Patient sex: M
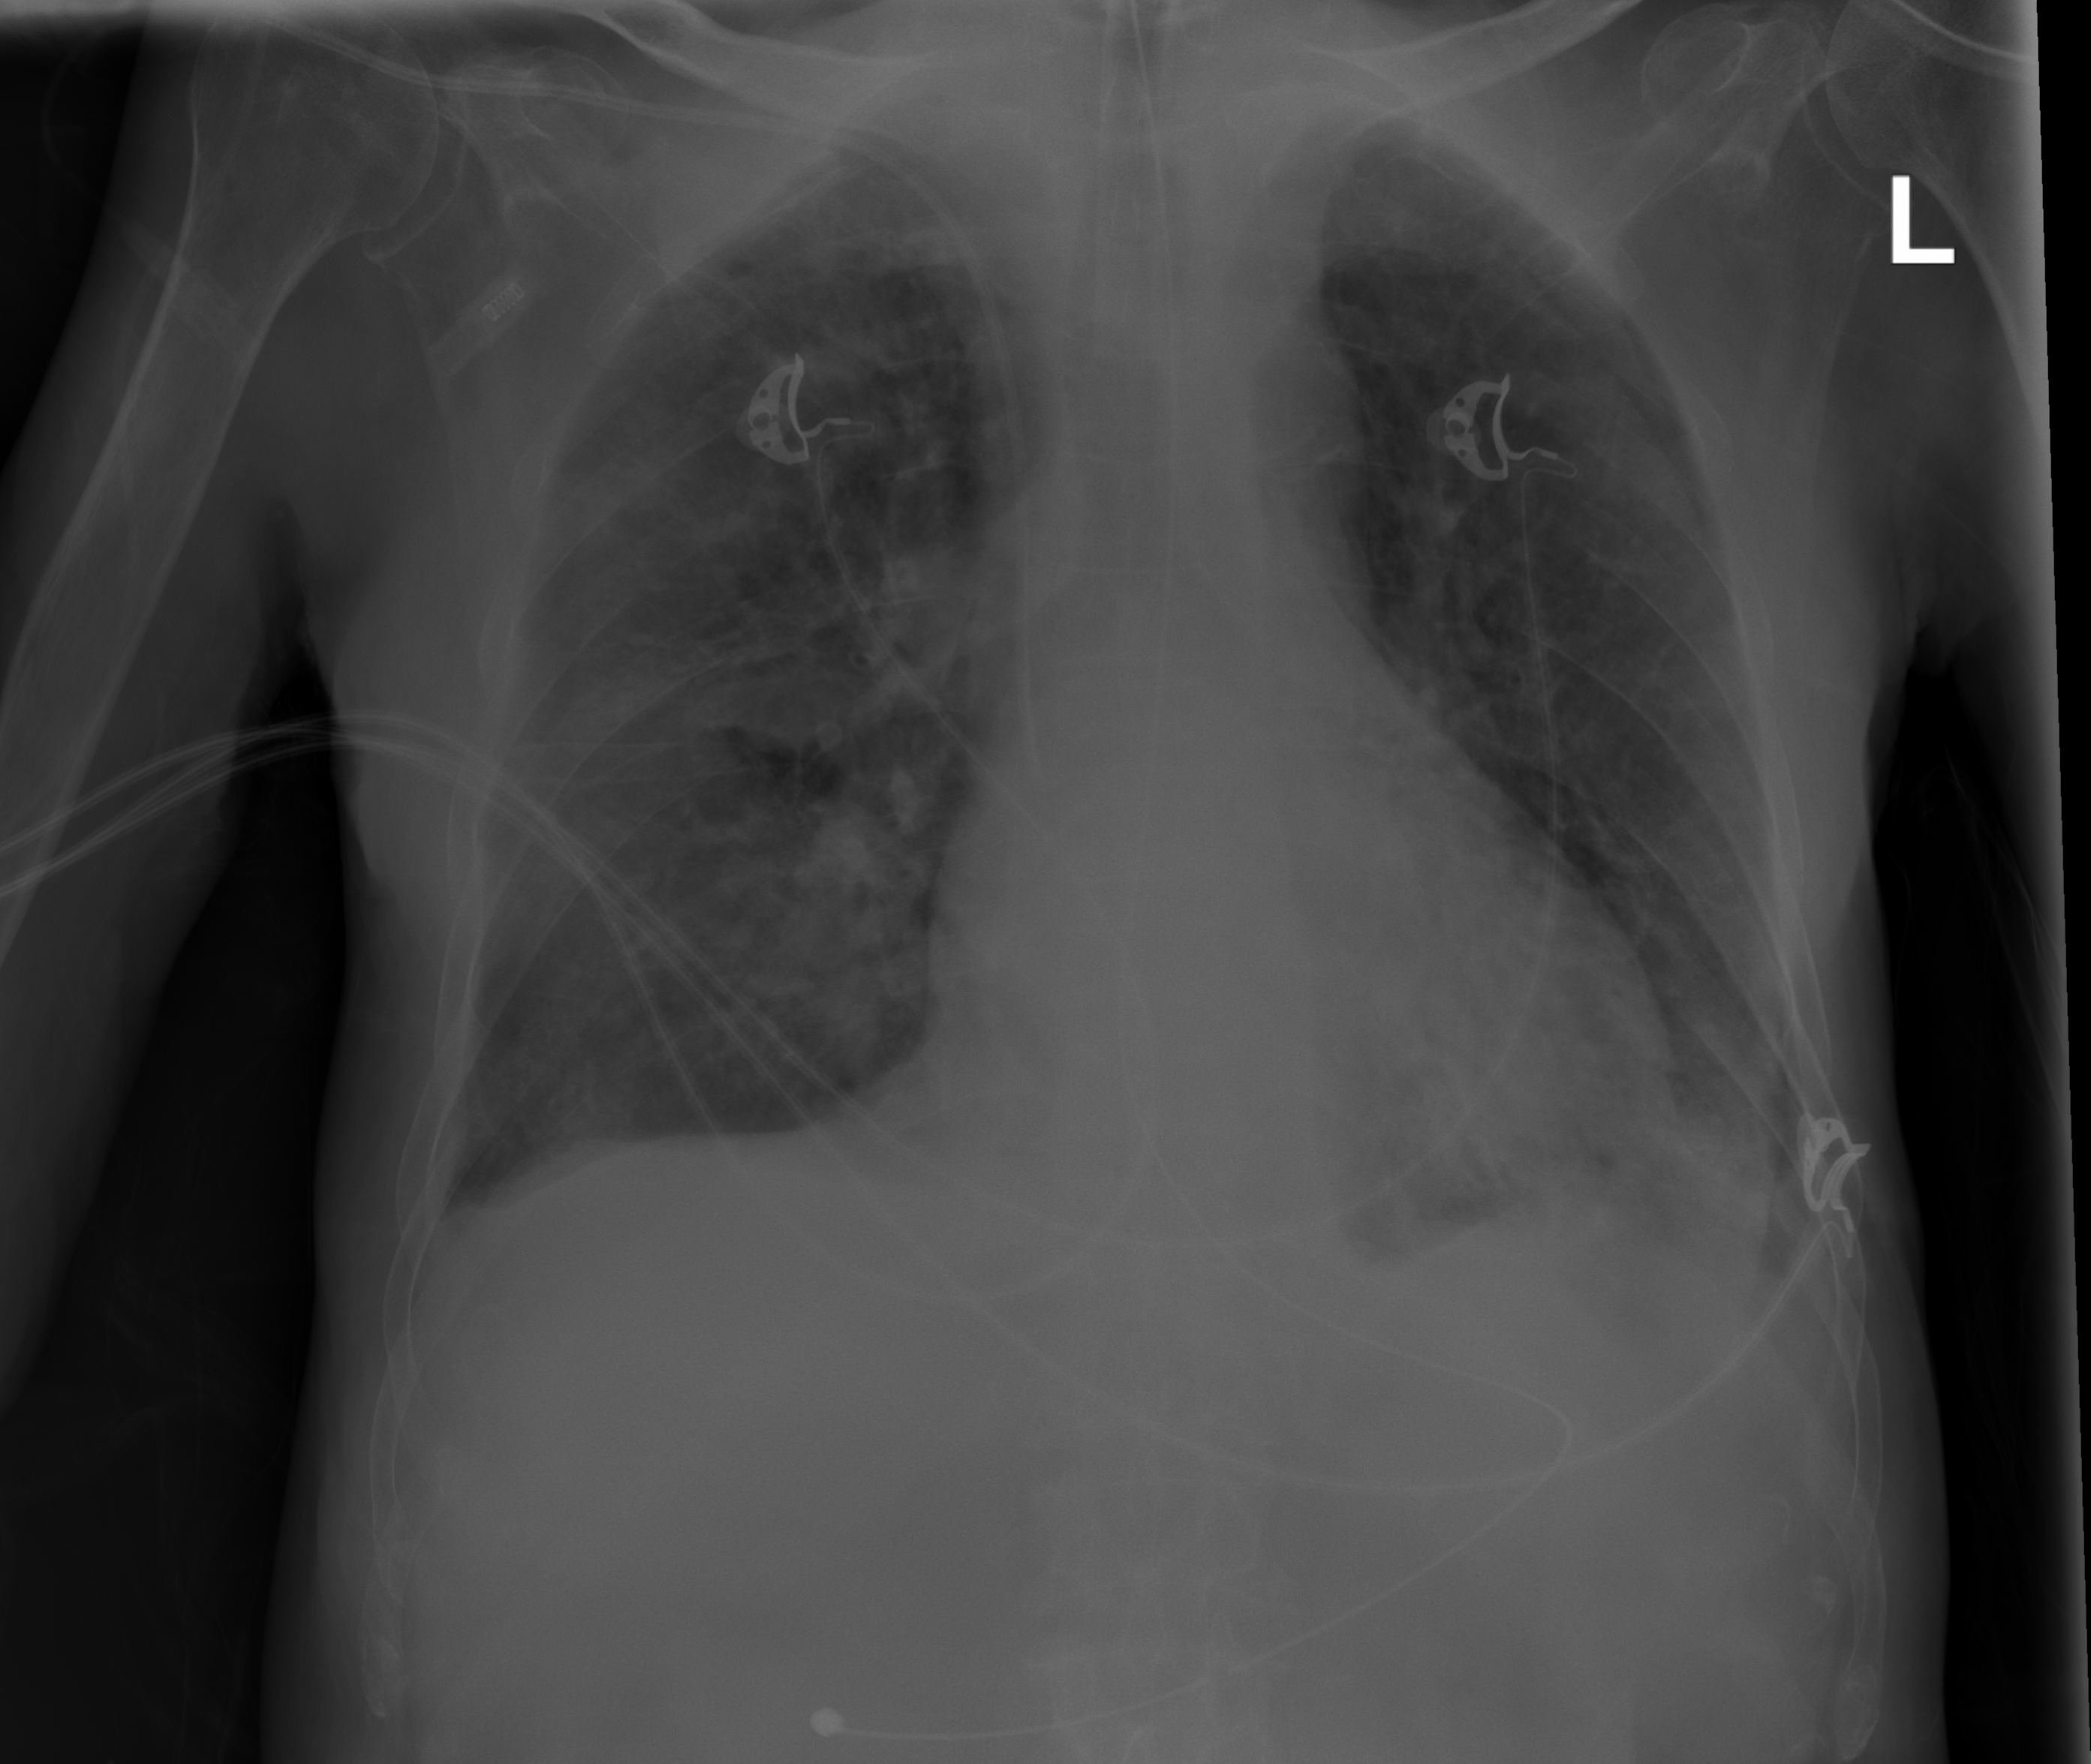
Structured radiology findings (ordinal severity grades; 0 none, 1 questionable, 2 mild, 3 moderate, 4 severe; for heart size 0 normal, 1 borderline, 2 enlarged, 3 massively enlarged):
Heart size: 0
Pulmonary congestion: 2
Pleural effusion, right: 0
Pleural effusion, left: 2
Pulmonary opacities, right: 2
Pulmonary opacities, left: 3
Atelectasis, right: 0
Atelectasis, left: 2